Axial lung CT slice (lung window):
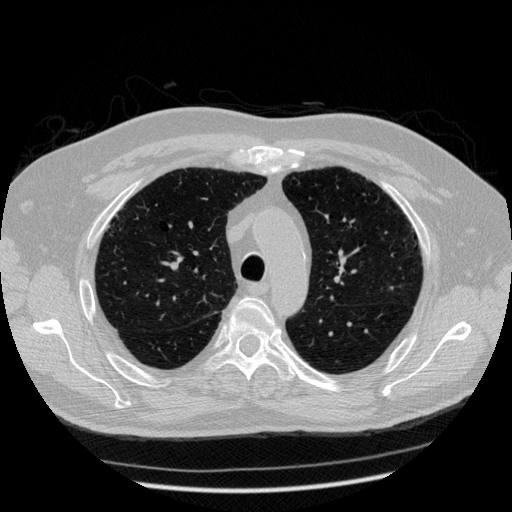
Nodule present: no